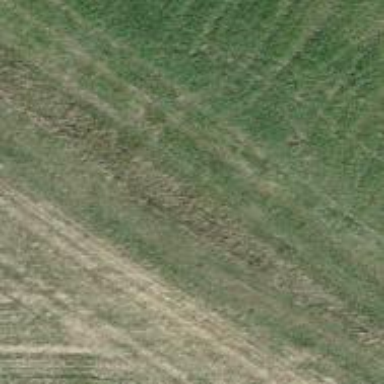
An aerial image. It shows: Track with very rough surface.